Field crop: maize
Growth stage: 2
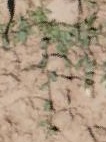
Species: convolvulus